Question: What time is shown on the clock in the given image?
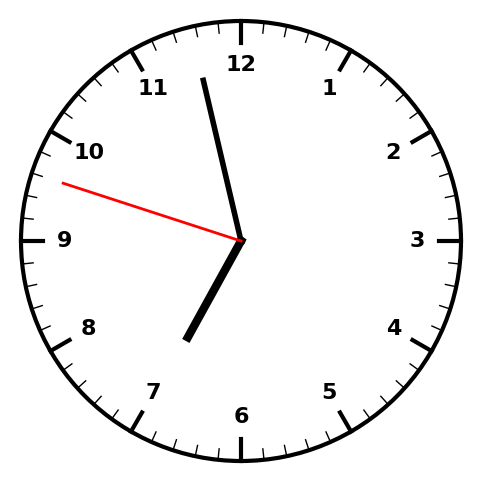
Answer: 06:57:48